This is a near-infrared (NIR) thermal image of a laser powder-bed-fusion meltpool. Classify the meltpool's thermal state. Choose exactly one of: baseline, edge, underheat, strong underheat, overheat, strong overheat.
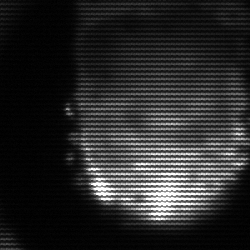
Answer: baseline